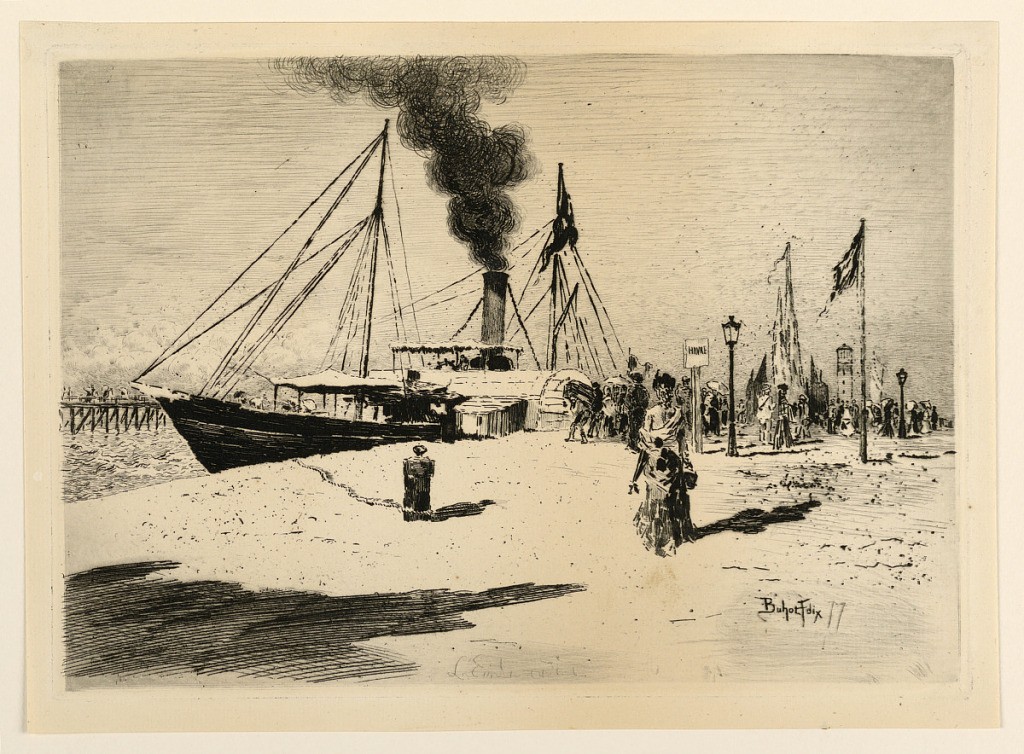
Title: Matinée d'Hiver sur les Quais
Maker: Félix Hilaire Buhot, French, 1847–1898
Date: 1877
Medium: Etching and aquatint in dark brown ink on white paper
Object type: Print
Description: A small packet steamer is tied up at a quay, with the sea, left. Figures stroll on the quay, seen in the snow. A sign, center distance, reads: "Havre".